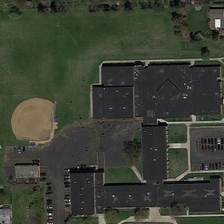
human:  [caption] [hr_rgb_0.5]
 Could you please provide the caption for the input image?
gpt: it is a peaceful campus with a baseballfield and two parking lot sit around this large teaching building .

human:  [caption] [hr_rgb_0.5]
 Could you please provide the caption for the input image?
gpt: the baseball field is next to a building with black roof .

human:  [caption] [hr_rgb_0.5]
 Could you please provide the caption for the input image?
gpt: the school with black buildings is located on a lawn .

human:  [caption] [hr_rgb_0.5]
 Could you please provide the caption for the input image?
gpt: the school with black buildings is located on a lawn .

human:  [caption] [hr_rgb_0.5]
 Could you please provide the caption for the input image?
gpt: several buildings with small parking lots are near a baseball field in a school with some green trees .